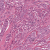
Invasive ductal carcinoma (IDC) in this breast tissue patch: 1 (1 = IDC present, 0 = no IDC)